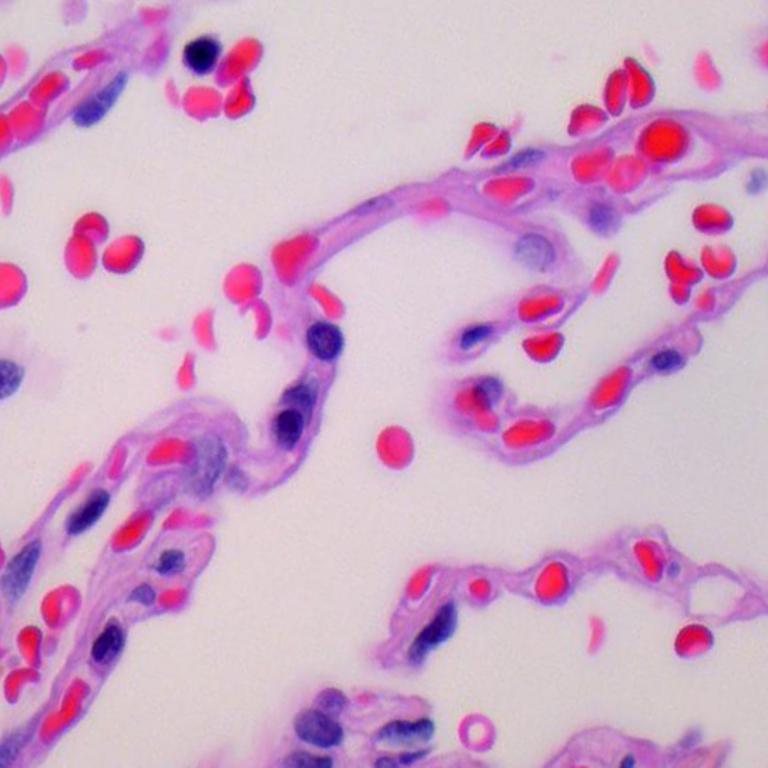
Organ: lung
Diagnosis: benign